Question: Is it normal and "ok" for a static instance of a class to be GC'ed so much? I built a subset of graphs and once I execute my graphing option in my app, I see the GC and my static instance get wiped.
I'm not having issues, just looking for some learning feedback. This trace test was done on my Galaxy Nexus.

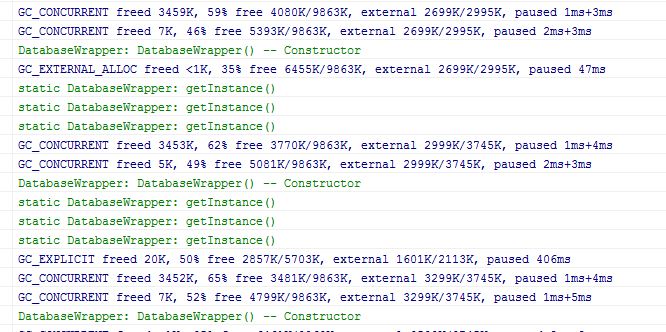
Answer: This is normal because your app (a content provider perhaps?) is only kept running by the OS as long as necessary.
Let android do its thing.